Question: I have 4 old upload modules. These upload modules make use of a dll someone written a long time ago. This project is lost and I don't really want do decompile the dll.
I would like to have one upload module where they can select one of these 4 upload modules.
They all have this code in the program.cs:
'''
[STAThread]
static void Main()
{
new APACMiscUM();
}
'''
This class triggers the dll.
'''
namespace ApacMiscUploadModule
{
class APACMiscUM : UploadModule.UploadModule
{
public override void applicationStart()
{
showMessage("Upload Module", Color.Green);
Connection = new SqlConnection("X");
}
public override void fileSelected()
{ ... }
}
}
'''
When the new object is created (APACMiscUM) the dll (UploadModule.UploadModule) creates the interface.
How can I activate this form after clicking a button on a new form?
ADDITIONAL INFO:

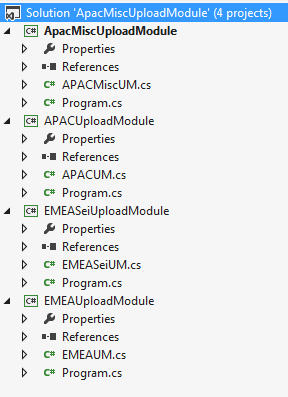
Answer: Save the object created fromAPACMiscUM. Call object methods, simple enough I guess.
'''
[STAThread]
static void Main()
{
var classObject = new APACMiscUM();
var someReturnTyoe = classObject.SomeMethod(SomeArgument)
}
'''